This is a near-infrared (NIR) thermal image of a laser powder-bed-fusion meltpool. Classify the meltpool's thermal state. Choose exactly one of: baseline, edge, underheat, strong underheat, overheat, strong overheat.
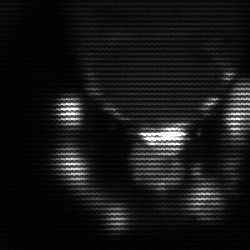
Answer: edge